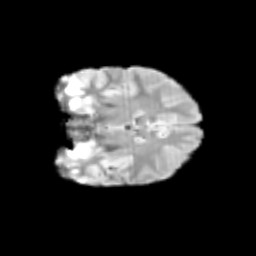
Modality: T2w
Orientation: coronal
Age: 13
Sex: female
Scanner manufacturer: siemens
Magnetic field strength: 3 T
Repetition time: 3.8 s
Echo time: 0.07 s